Question: I dont know how to start a intent 'ImageButton' on 'nav_header_main'. I must add new java class or I just use the MainActivity.java
Please help me. Thank you

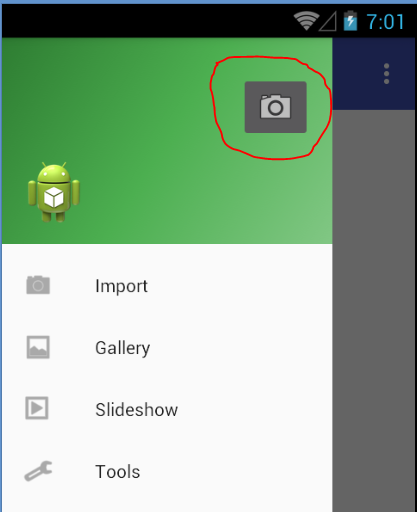
Answer: Here is xml code of nav_header_main.xml:
'''
<?xml version="1.0" encoding="utf-8"?>
<LinearLayout xmlns:android="http://schemas.android.com/apk/res/android"
android:layout_width="match_parent"
android:layout_height="@dimen/nav_header_height"
android:background="@drawable/side_nav_bar"
android:orientation="vertical"
android:paddingBottom="@dimen/activity_vertical_margin"
android:paddingLeft="@dimen/activity_horizontal_margin"
android:paddingRight="@dimen/activity_horizontal_margin"
android:paddingTop="@dimen/activity_vertical_margin"
android:theme="@style/ThemeOverlay.AppCompat.Dark">
<ImageButton
android:layout_width="wrap_content"
android:layout_height="wrap_content"
android:id="@+id/imageButton"
android:layout_gravity="right" />
<LinearLayout
android:orientation="vertical"
android:layout_width="match_parent"
android:layout_height="match_parent"
android:gravity="bottom">
<ImageView
android:id="@+id/imageView"
android:layout_width="wrap_content"
android:layout_height="wrap_content"
android:paddingTop="@dimen/nav_header_vertical_spacing"
android:src="@android:drawable/sym_def_app_icon" />
</LinearLayout>
</LinearLayout>
'''
You can access this button from MainActivity onCreate() after the NavigationView is initialized.
'''
ImageButton ib = (ImageButton)navigationView.findViewById(R.id.imageButton);
ib.setOnClickListener(new View.OnClickListener(){
@Override
public void onClick(View view){
//DO YOUR CODE
}
});
'''